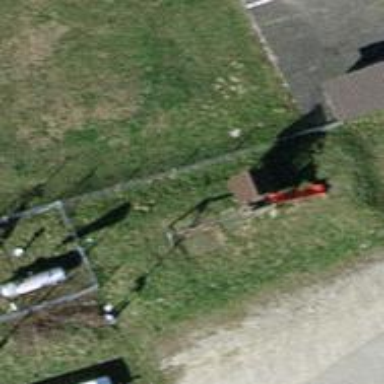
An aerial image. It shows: Playhouse-themed playground.